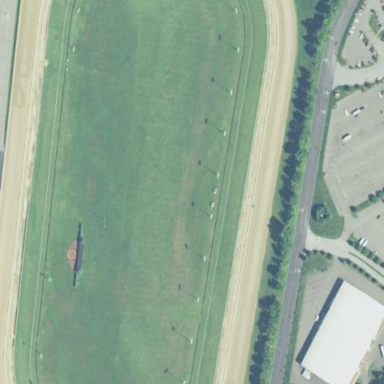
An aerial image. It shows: Dirt track designed for horse racing.